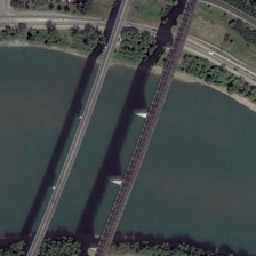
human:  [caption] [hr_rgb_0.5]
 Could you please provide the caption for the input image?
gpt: A road and a railway bridge cross the river with two roads on both sides.

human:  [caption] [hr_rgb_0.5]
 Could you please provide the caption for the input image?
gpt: the highway bridge paralleled with the railway bridge spans the river and two roads on its bank .

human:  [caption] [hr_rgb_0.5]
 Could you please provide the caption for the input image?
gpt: two bridges set up on the dark green river .

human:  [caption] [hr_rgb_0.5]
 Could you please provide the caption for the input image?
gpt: There is a road and a railway bridge across the river, and there are two roads on both sides.

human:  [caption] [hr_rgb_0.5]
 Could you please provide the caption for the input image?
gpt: some green trees and two roads are in two sides of a river with two parallel bridges over it .